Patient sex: M
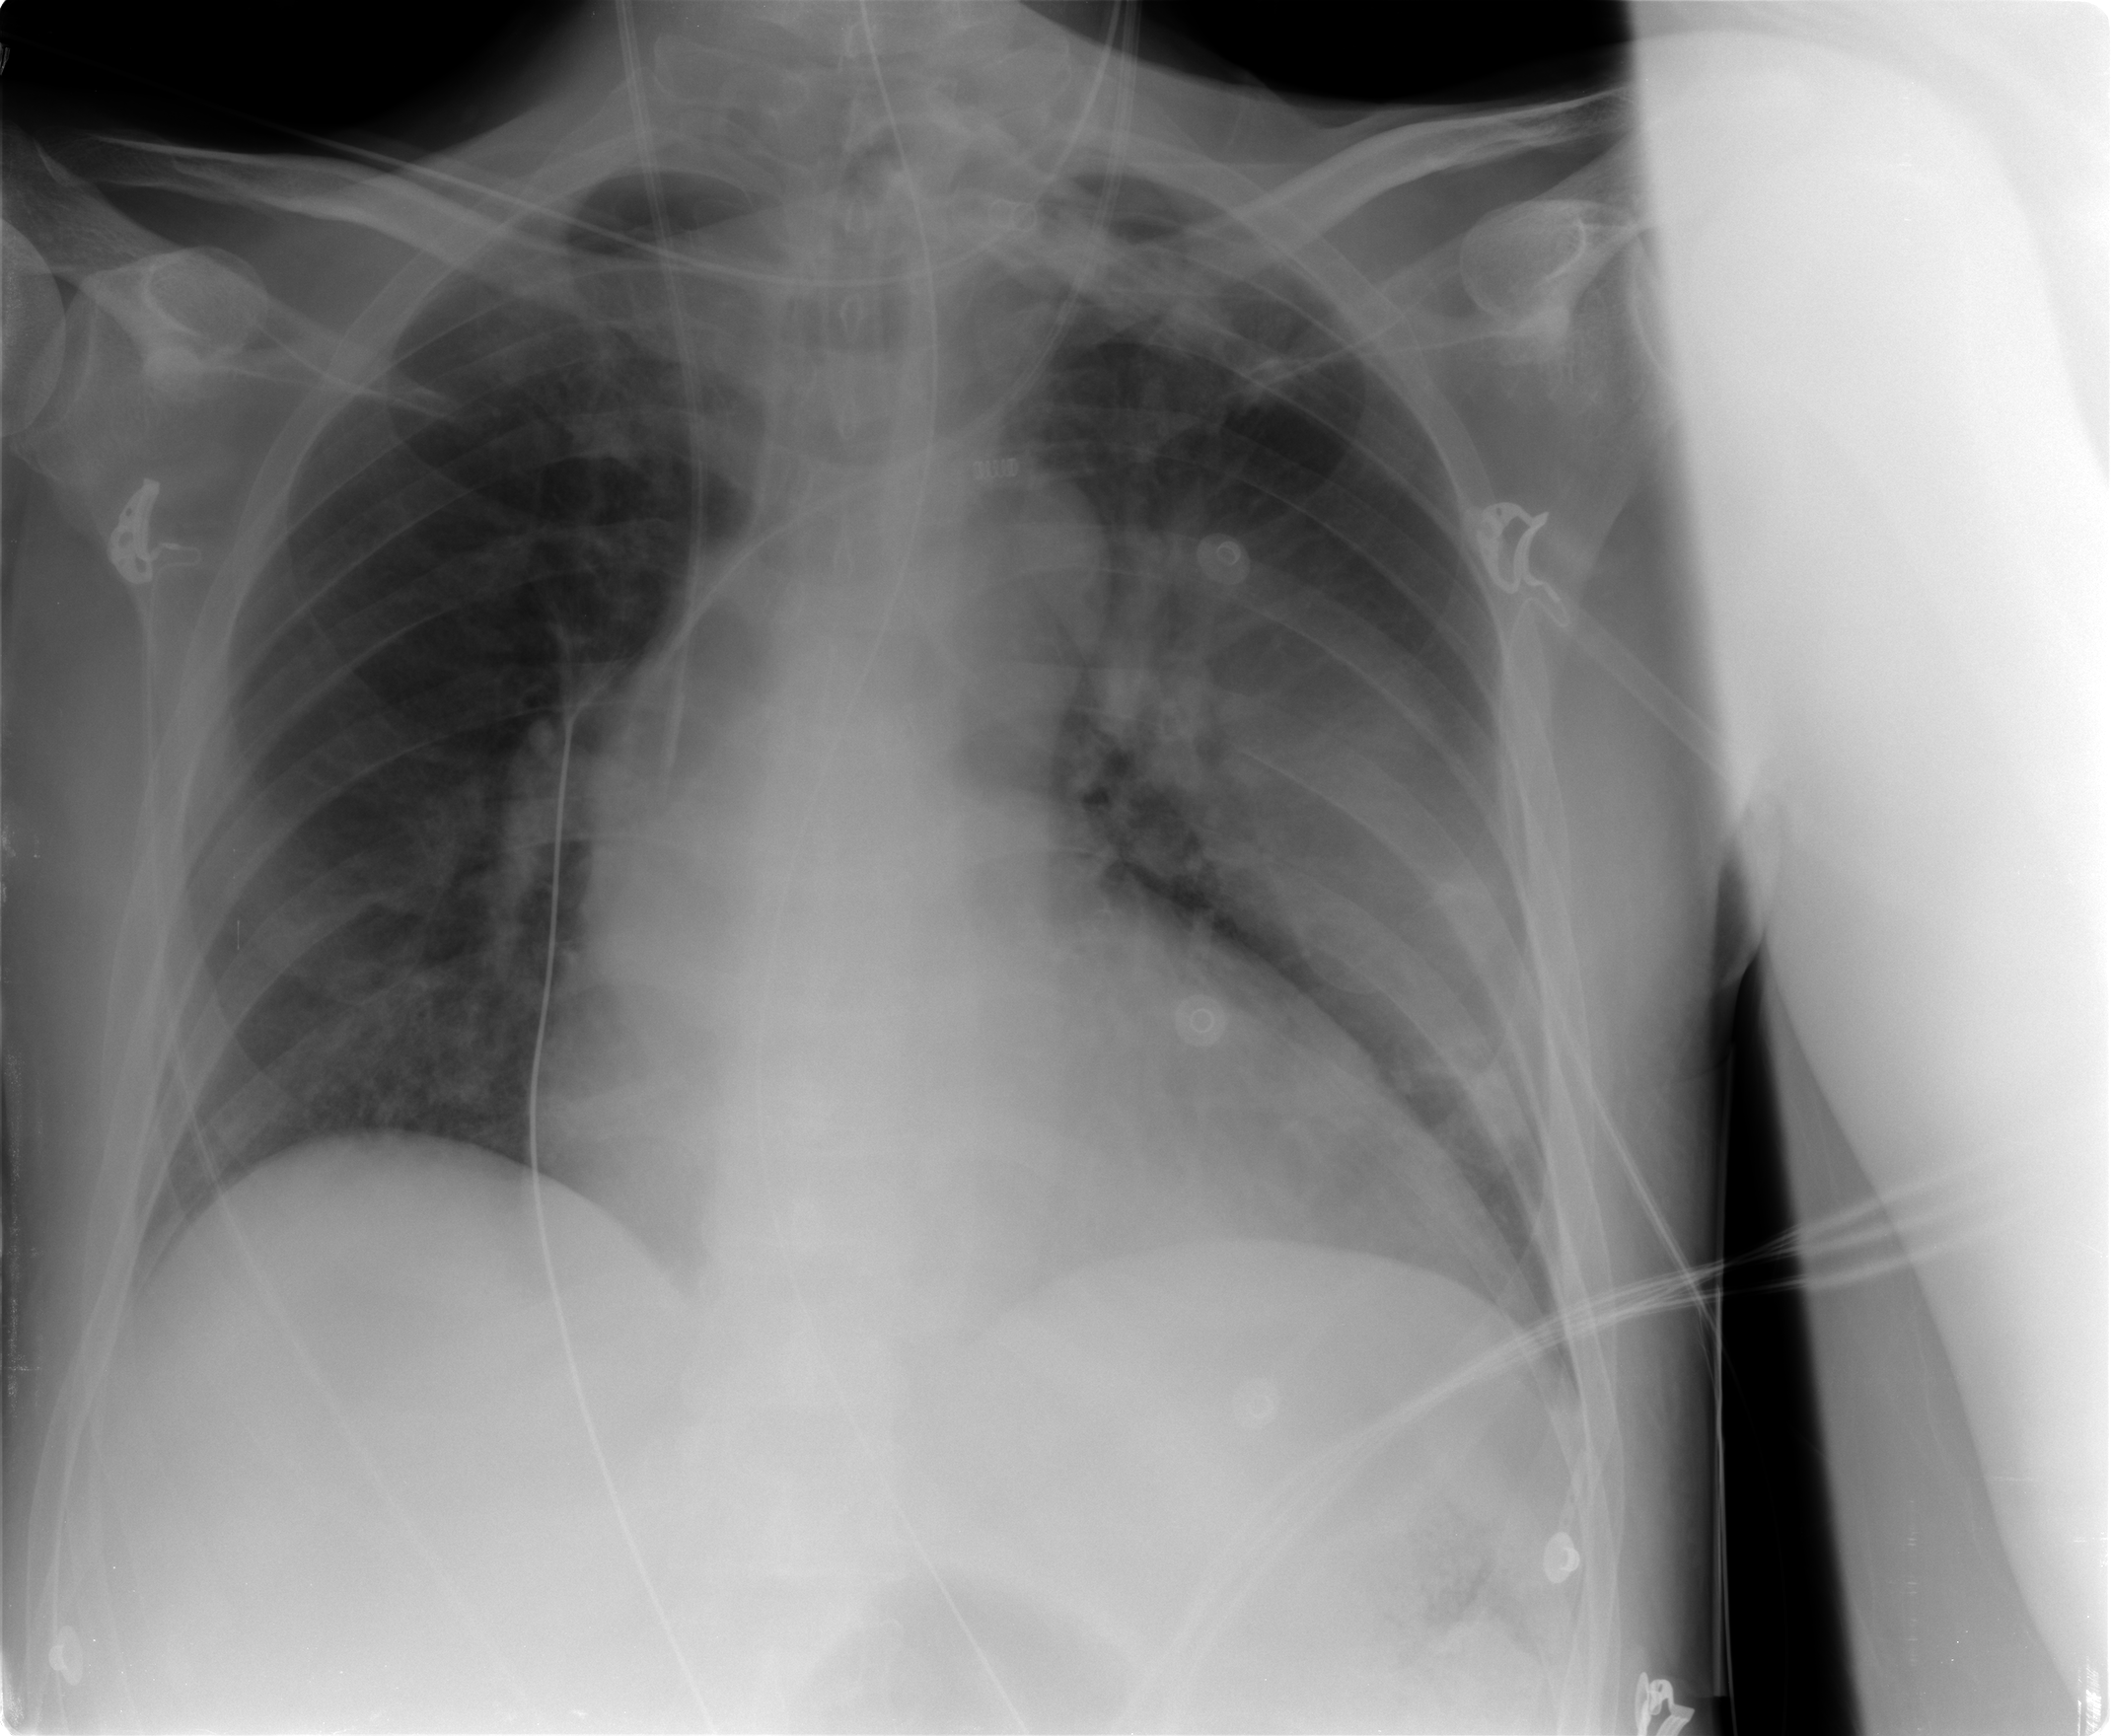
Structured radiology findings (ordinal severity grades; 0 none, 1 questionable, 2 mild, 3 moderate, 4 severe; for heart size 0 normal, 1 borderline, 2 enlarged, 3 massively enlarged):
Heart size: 2
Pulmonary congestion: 2
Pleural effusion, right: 0
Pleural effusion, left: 2
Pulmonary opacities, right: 1
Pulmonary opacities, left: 2
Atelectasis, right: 2
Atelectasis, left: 3